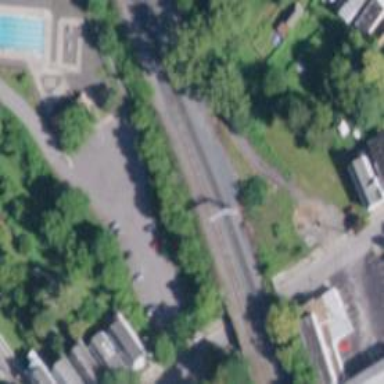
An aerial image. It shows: Railway track.